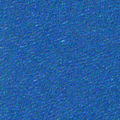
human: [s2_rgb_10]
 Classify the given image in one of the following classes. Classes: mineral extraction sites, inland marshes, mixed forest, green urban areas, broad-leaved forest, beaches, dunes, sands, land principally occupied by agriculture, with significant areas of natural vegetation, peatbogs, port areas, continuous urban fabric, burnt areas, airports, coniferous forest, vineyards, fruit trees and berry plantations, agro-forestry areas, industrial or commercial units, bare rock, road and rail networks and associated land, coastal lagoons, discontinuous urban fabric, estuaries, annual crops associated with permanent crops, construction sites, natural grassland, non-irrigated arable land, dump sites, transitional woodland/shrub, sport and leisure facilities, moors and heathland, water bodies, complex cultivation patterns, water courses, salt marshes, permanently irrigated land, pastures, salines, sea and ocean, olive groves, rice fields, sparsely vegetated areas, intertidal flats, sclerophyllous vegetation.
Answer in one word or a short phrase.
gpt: sea and ocean